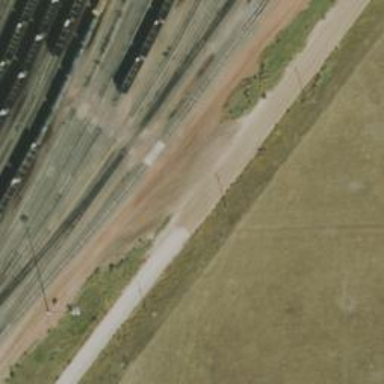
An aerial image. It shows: Railway yard used for servicing trains.